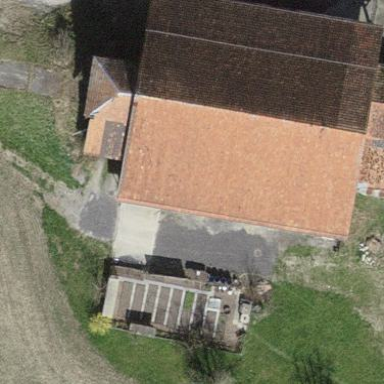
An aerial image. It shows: Farmyard area.